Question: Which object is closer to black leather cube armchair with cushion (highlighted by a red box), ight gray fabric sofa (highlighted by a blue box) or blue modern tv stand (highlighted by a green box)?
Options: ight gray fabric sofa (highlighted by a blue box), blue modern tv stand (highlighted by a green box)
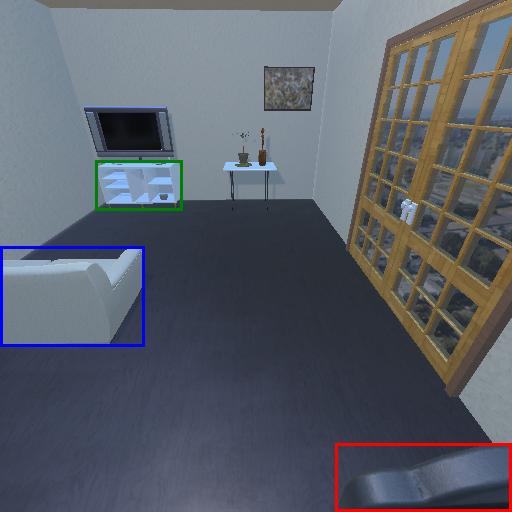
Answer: ight gray fabric sofa (highlighted by a blue box)